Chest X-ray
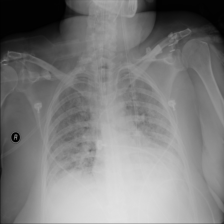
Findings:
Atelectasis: negative
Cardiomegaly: negative
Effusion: negative
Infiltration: negative
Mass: negative
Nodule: negative
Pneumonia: negative
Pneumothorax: negative
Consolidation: negative
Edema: negative
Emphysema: negative
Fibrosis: negative
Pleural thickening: negative
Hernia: negative